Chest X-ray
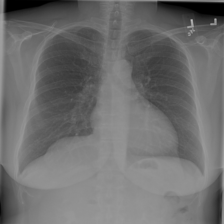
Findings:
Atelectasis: negative
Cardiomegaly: negative
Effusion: negative
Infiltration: negative
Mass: negative
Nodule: negative
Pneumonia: negative
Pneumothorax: negative
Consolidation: negative
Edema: negative
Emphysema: negative
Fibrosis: negative
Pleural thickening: negative
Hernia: negative